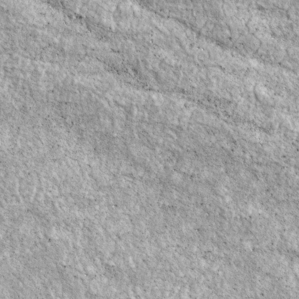
Label: non_frost